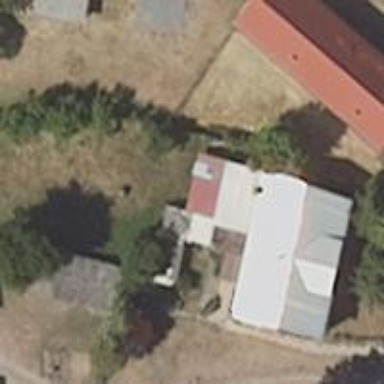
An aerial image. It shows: Simple house.